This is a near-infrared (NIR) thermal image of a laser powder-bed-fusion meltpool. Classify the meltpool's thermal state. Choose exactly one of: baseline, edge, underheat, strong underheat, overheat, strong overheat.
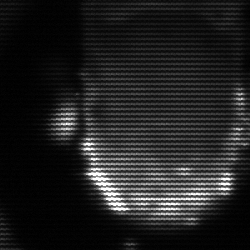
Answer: baseline